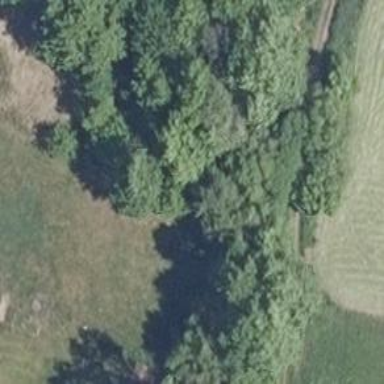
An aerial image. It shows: Single tag "natural: tree."